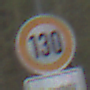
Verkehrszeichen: Geschwindigkeit130
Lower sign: HinweisDurchVerbaleAngabe6
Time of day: Midday
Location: Outdoor (Nature)
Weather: Overcast
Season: NotSpecified
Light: Natural